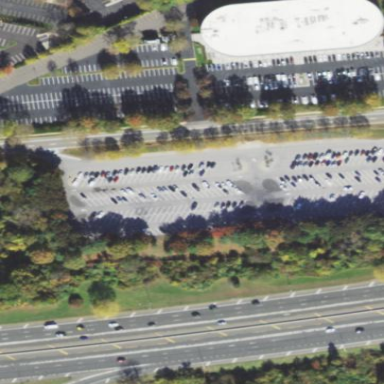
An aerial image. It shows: Parking area with asphalt surface. This is surface parking with park-and-ride facility.